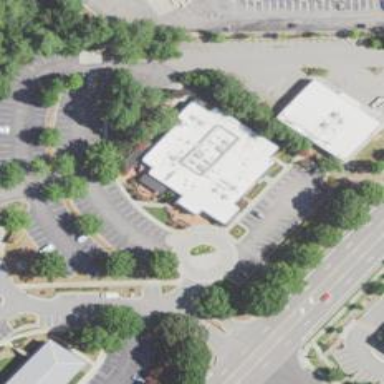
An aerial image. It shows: Commercial building.